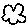
Label: cloud